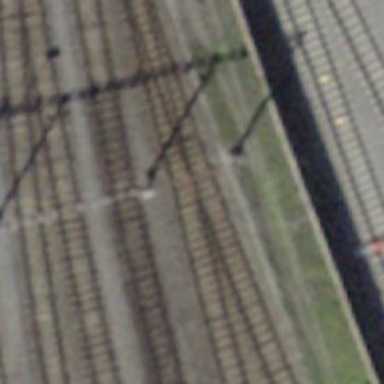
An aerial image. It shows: Rail yard with electrified contact lines for the railway.